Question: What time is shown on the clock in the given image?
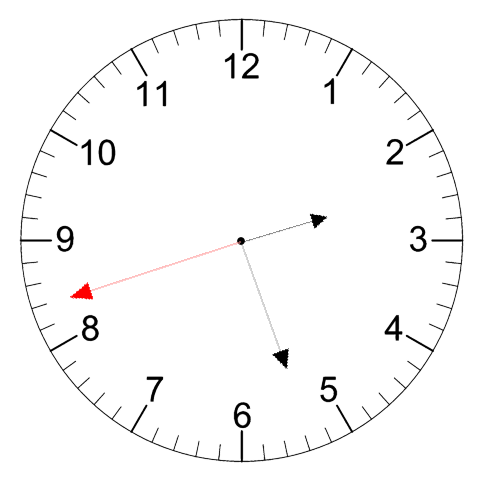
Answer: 02:26:42